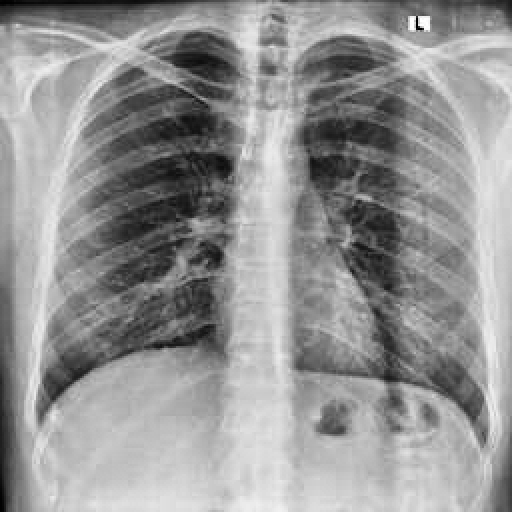
Finding: NORMAL